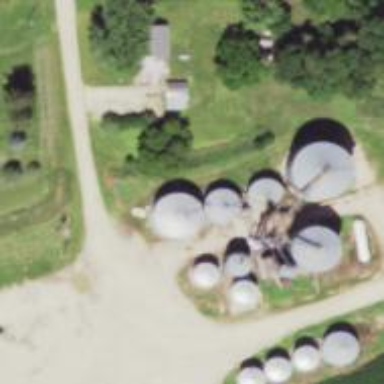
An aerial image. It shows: Silo.